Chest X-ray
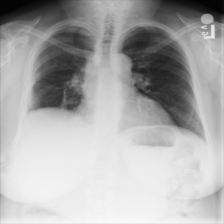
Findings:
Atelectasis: negative
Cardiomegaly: negative
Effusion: negative
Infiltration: negative
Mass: negative
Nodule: negative
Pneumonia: negative
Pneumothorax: negative
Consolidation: negative
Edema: negative
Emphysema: positive
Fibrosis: negative
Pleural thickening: negative
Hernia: negative